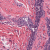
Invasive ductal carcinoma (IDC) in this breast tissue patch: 0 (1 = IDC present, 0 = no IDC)